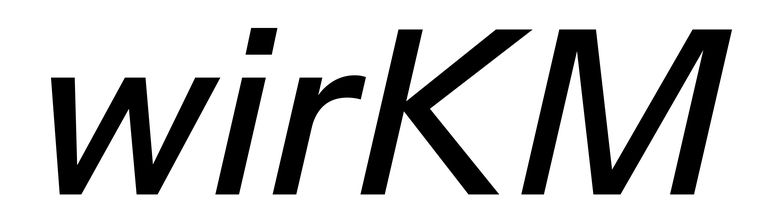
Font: InstrumentSans-Italic_Medium_Italic